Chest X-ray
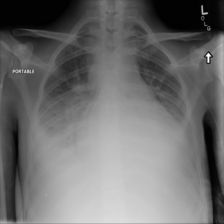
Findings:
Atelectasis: negative
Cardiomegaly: positive
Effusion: positive
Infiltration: negative
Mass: negative
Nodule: negative
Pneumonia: negative
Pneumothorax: negative
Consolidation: negative
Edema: negative
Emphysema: negative
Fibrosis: negative
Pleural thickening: negative
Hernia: negative